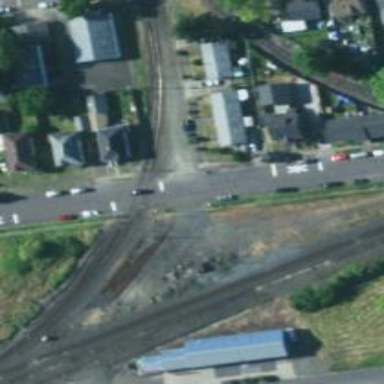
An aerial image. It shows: Railway level crossing.